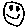
Label: smiley face